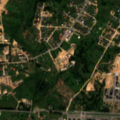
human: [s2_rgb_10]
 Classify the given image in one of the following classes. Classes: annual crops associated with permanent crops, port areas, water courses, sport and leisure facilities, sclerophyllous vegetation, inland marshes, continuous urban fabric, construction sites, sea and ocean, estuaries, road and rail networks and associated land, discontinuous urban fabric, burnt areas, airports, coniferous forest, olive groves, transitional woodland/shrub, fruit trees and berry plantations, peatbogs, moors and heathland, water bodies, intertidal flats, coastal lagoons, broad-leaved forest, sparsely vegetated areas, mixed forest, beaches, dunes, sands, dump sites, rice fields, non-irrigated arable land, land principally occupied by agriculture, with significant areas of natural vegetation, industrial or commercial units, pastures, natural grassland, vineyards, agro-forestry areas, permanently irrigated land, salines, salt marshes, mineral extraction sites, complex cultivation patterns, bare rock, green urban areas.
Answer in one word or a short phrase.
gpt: continuous urban fabric, discontinuous urban fabric, construction sites, pastures, complex cultivation patterns